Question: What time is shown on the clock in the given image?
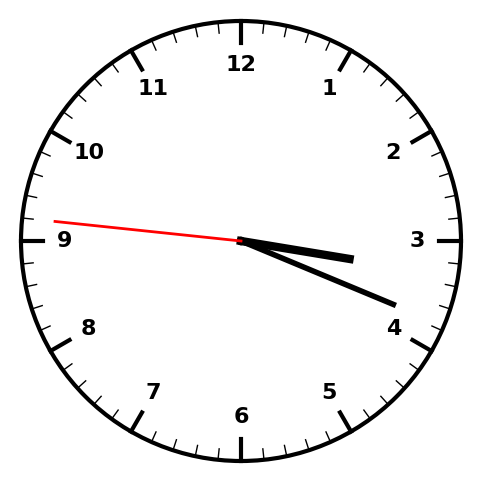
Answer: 03:18:46